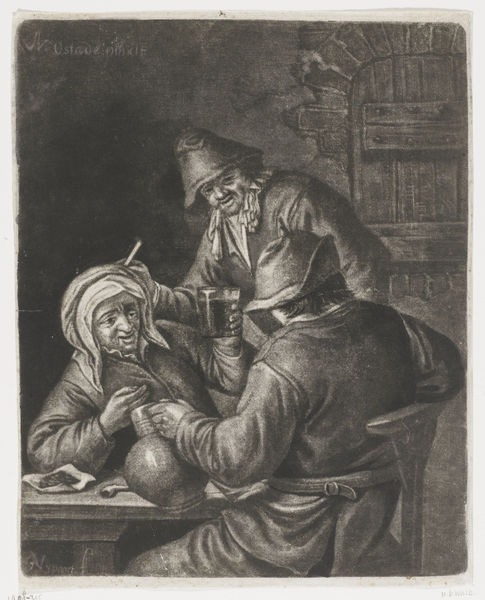
Titel: Drie drinkende figuren in een herberg
Künstler: Justus van den Nijpoort
Standort: Amsterdam
Institution: Rijksmuseum
Schlagwörter: mann, menschen, frau, glas, hut, männer, stuhl, szene, tisch, tür, zeichnung, gürtel, alkohol, alt, jacke, trinken, wand, steine, bild, person, krug, lehne, laden, kopftuch, pfeife, foto, fotografie, becher, fugen, radierung, wirt, wirtshaus, gemütlich, tabak, kunstwerk, umtrunk